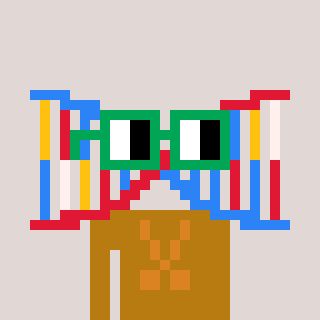
a pixel art character with square green glasses, a dna-shaped head and a gold-colored body on a warm background